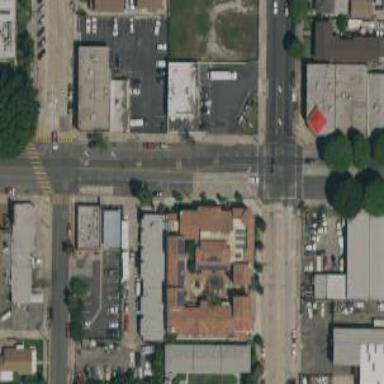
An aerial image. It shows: Commercial building.